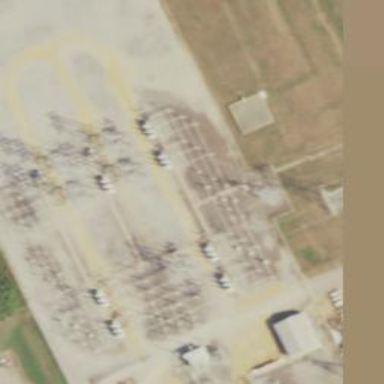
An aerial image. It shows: Switch for power supply.